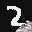
Label: 2